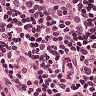
Metastatic tissue present: no